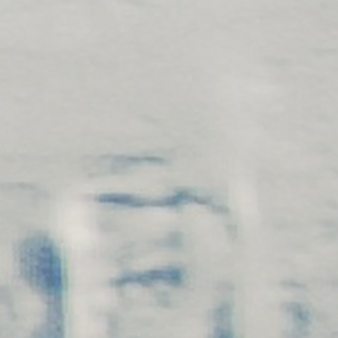
Label: other